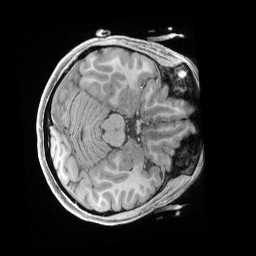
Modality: T1w
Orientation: axial
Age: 31
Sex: female
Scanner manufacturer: siemens
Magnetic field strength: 3 T
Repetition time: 2.4 s
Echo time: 0.00241 s